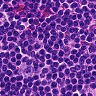
Metastatic tissue present: no